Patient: sex F, age 54
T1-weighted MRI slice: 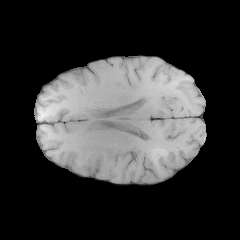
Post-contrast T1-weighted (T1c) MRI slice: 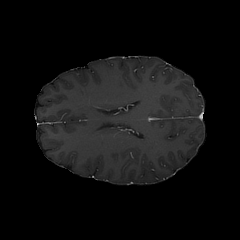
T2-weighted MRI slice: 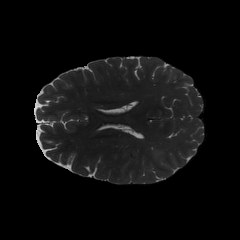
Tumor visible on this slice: no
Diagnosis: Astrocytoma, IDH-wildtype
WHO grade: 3